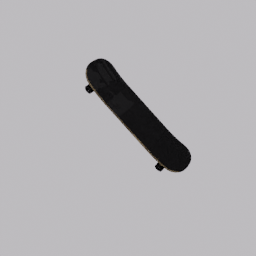
Label: mechanical